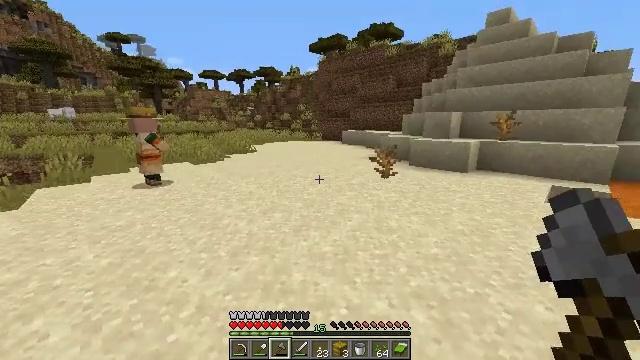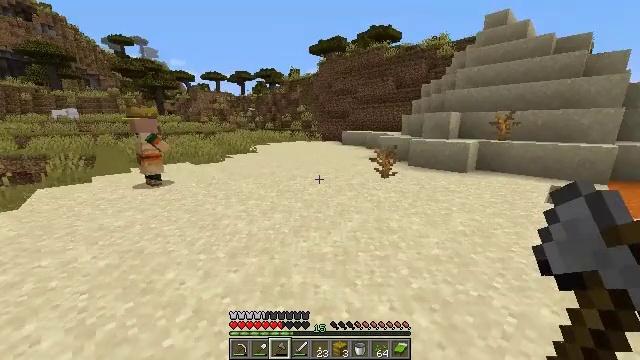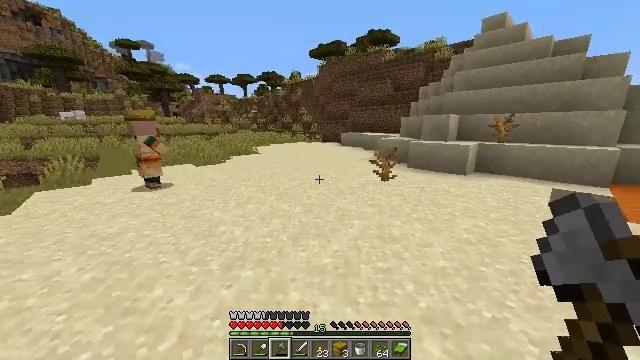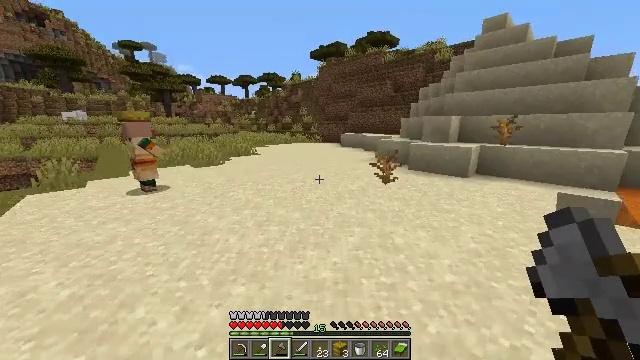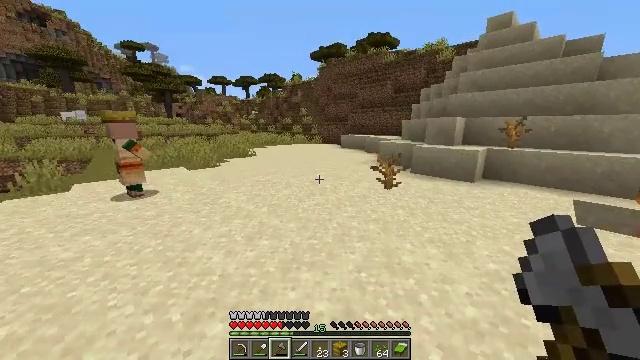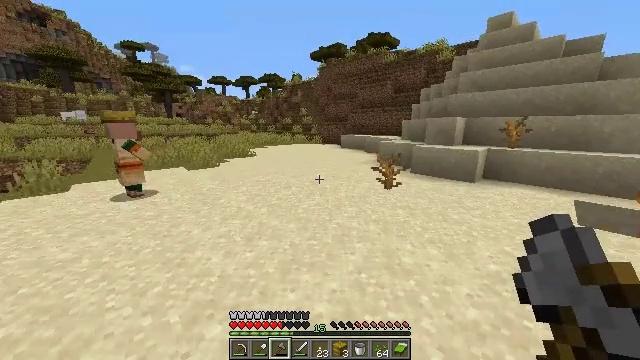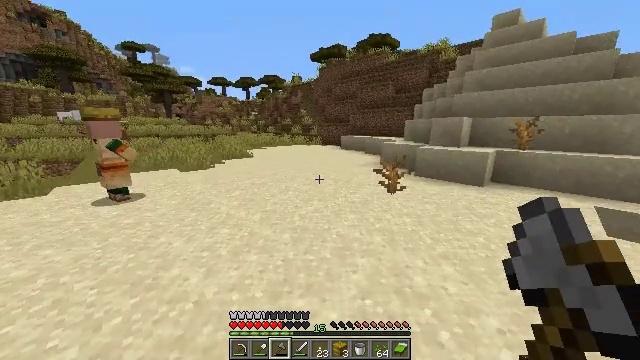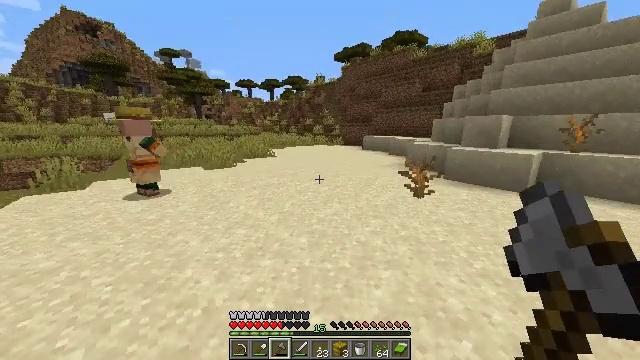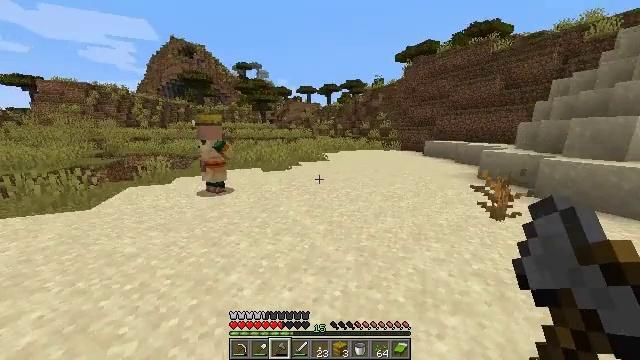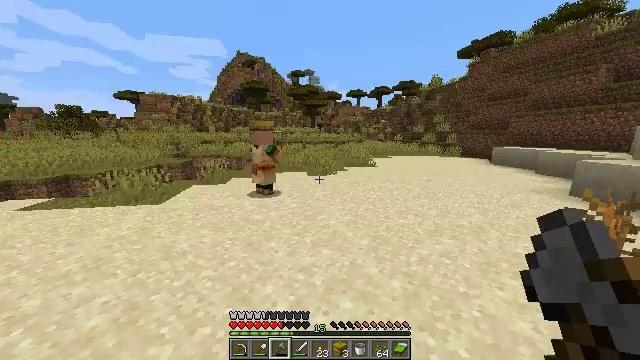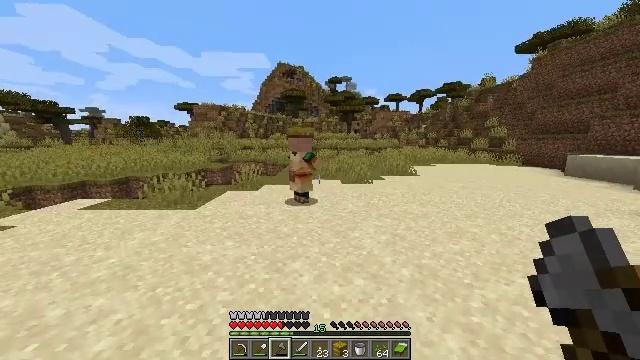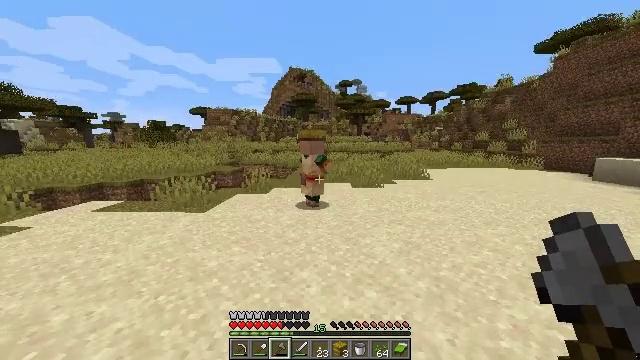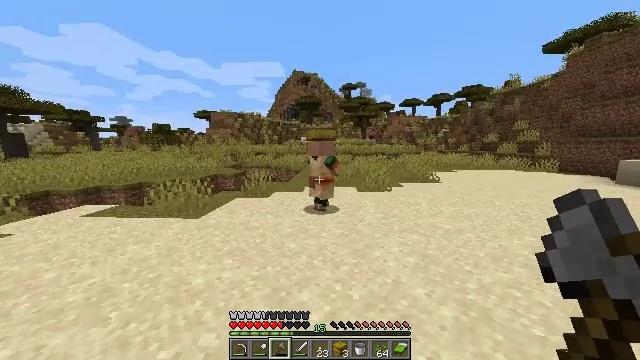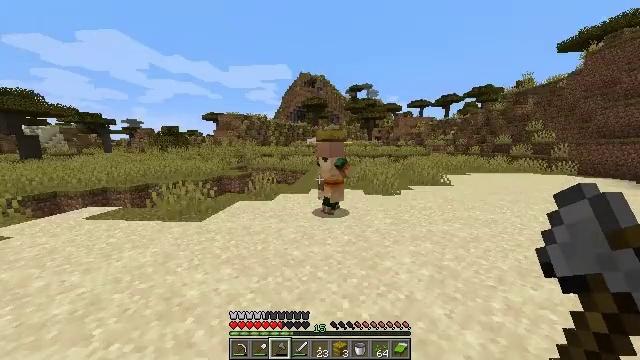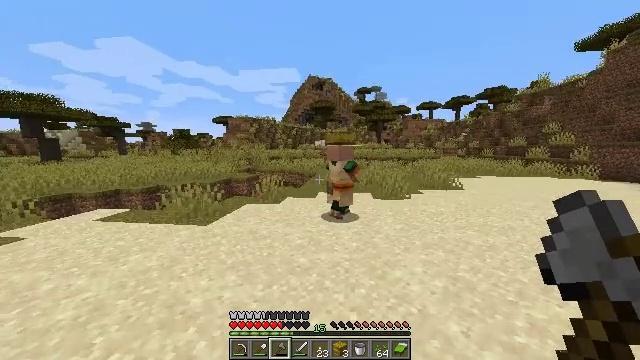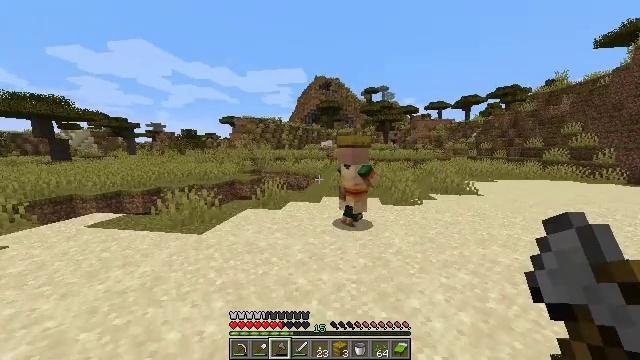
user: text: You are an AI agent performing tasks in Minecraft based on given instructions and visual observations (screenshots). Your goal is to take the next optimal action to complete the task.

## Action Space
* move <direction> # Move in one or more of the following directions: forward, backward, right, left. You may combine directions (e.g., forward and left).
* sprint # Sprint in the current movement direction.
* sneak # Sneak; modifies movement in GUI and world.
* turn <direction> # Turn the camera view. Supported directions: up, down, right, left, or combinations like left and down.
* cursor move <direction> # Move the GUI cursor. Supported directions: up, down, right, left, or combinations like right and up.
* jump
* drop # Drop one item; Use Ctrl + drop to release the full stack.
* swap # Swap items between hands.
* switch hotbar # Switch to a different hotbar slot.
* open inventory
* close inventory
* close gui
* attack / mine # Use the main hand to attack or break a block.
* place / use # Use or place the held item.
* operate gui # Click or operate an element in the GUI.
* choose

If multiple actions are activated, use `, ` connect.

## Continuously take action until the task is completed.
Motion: motion action
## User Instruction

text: Combat enemy.
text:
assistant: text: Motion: move forward, sprint
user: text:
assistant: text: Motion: move forward, sprint
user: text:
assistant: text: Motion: move forward, sprint
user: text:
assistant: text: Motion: move forward, sprint
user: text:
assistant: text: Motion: move forward, sprint
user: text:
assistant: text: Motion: move forward, sprint
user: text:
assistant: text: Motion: move forward, sprint, turn left
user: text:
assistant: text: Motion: move forward, sprint, turn left and up
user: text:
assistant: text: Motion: move forward, turn left and up
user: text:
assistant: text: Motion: move forward, turn left and up
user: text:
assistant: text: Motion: move forward, turn left
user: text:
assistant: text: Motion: move forward, turn left
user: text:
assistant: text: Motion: move forward, turn left
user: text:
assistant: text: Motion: move forward, turn left
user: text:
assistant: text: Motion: move forward, turn left
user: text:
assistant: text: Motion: move forward
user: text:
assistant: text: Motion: move forward
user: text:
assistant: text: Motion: move forward
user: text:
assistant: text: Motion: move forward, turn right
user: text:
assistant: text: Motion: move forward, turn right
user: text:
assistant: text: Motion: move forward, turn right
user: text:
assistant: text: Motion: move forward
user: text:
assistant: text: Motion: move forward, use / place
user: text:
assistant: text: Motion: move forward, use / place
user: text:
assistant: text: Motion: move forward, use / place
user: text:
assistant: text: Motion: move forward, turn right, use / place
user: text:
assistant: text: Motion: move forward, turn right, use / place
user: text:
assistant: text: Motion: move forward, turn right
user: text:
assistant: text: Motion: move forward, turn right
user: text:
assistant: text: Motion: move forward, turn right